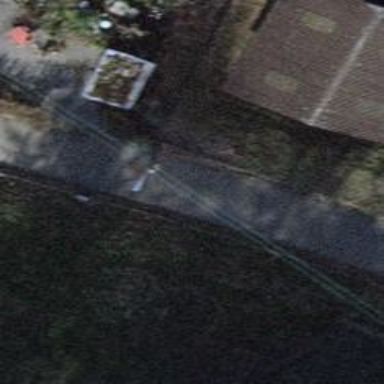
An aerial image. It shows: Utility pole used for street lighting.